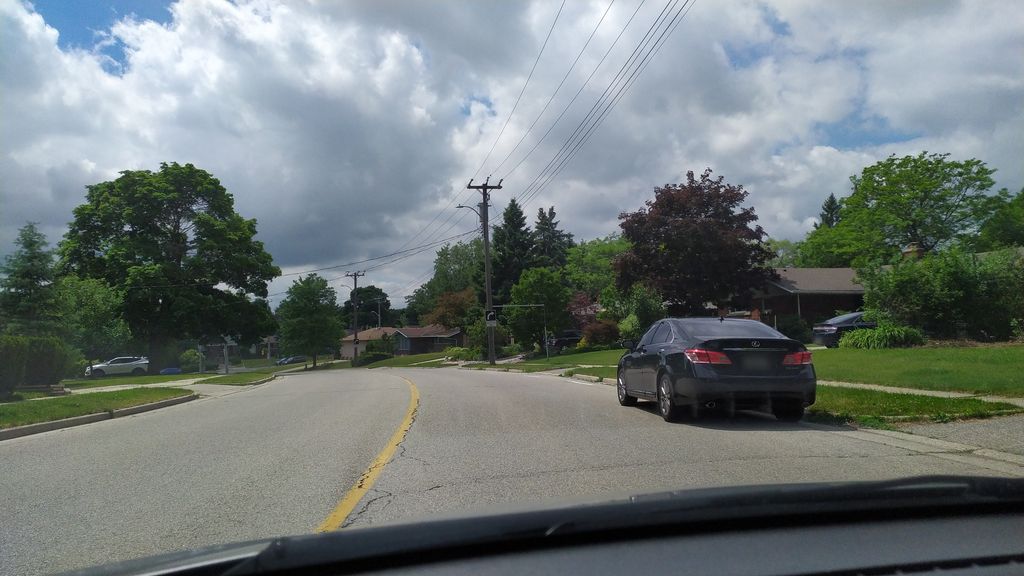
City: kitchener-waterloo